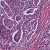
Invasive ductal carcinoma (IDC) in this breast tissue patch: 1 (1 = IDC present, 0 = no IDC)